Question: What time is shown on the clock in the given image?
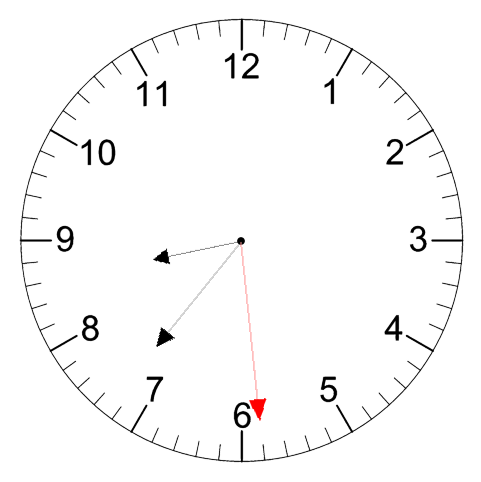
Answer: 08:36:29